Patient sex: F
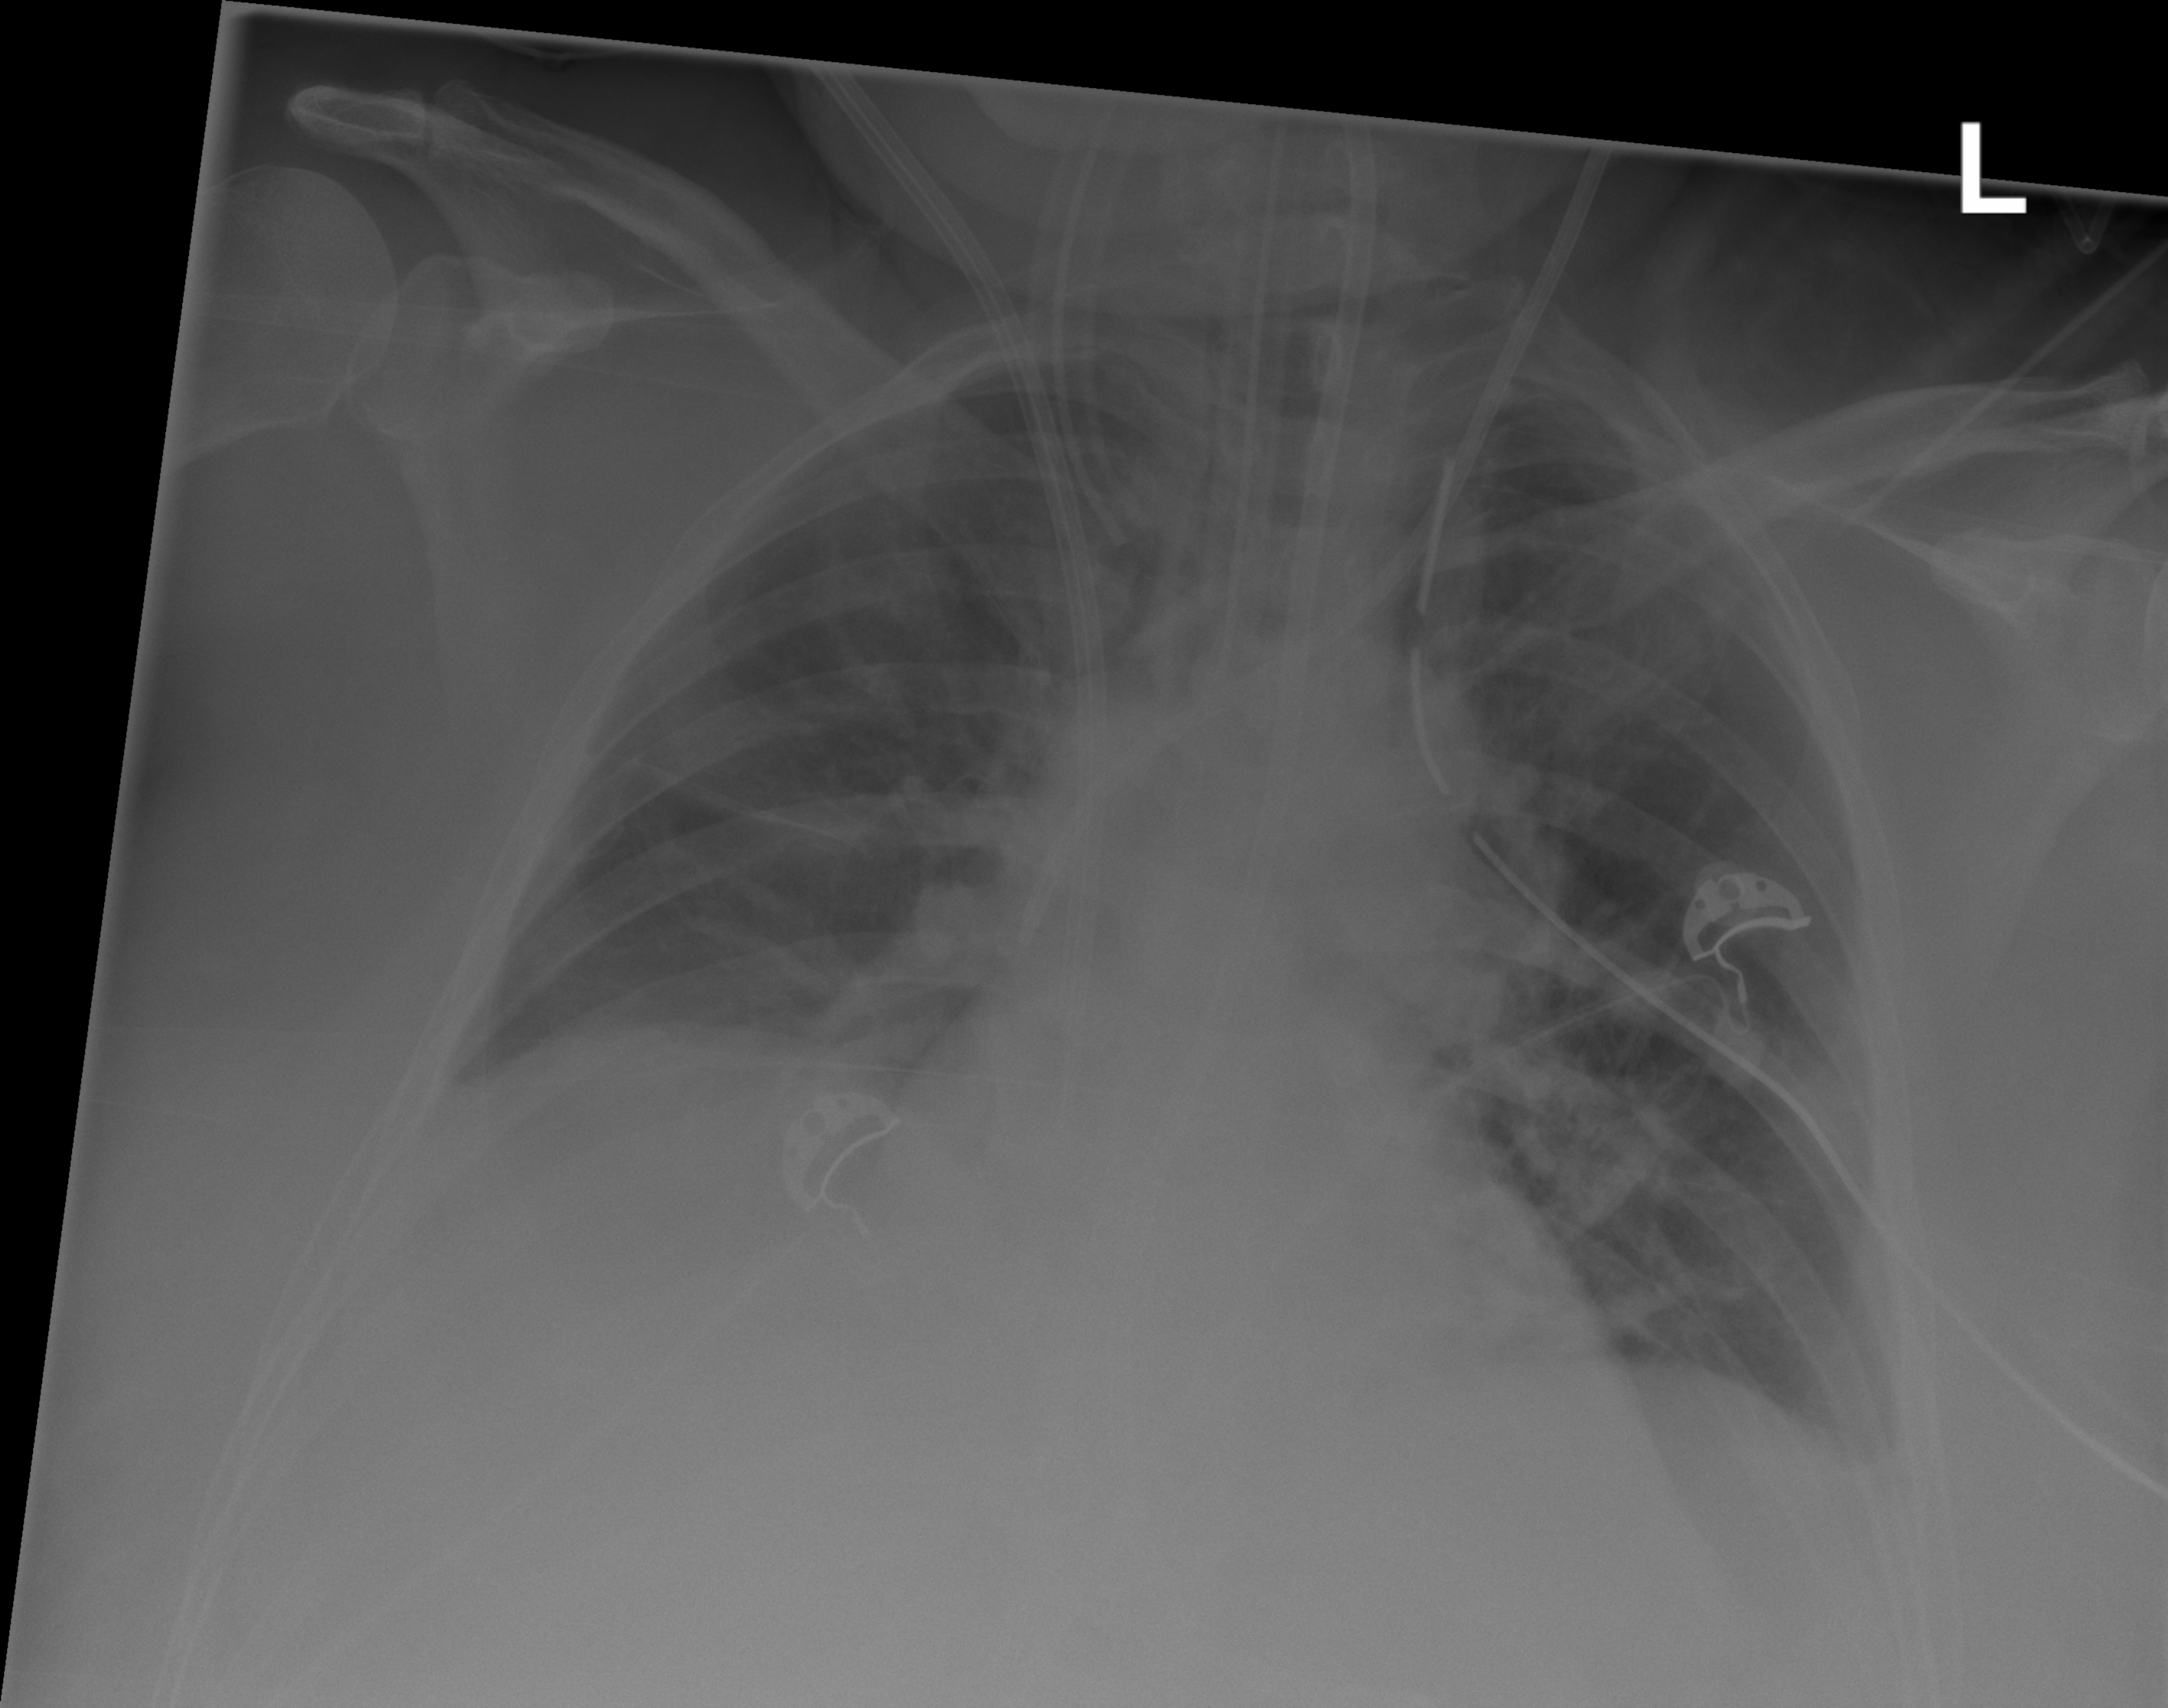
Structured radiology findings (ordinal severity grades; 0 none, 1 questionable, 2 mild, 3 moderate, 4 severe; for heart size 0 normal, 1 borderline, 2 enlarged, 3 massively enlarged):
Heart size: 1
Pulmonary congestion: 2
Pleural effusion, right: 2
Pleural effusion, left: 2
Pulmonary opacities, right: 0
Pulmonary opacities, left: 0
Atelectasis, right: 2
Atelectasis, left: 2